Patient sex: F
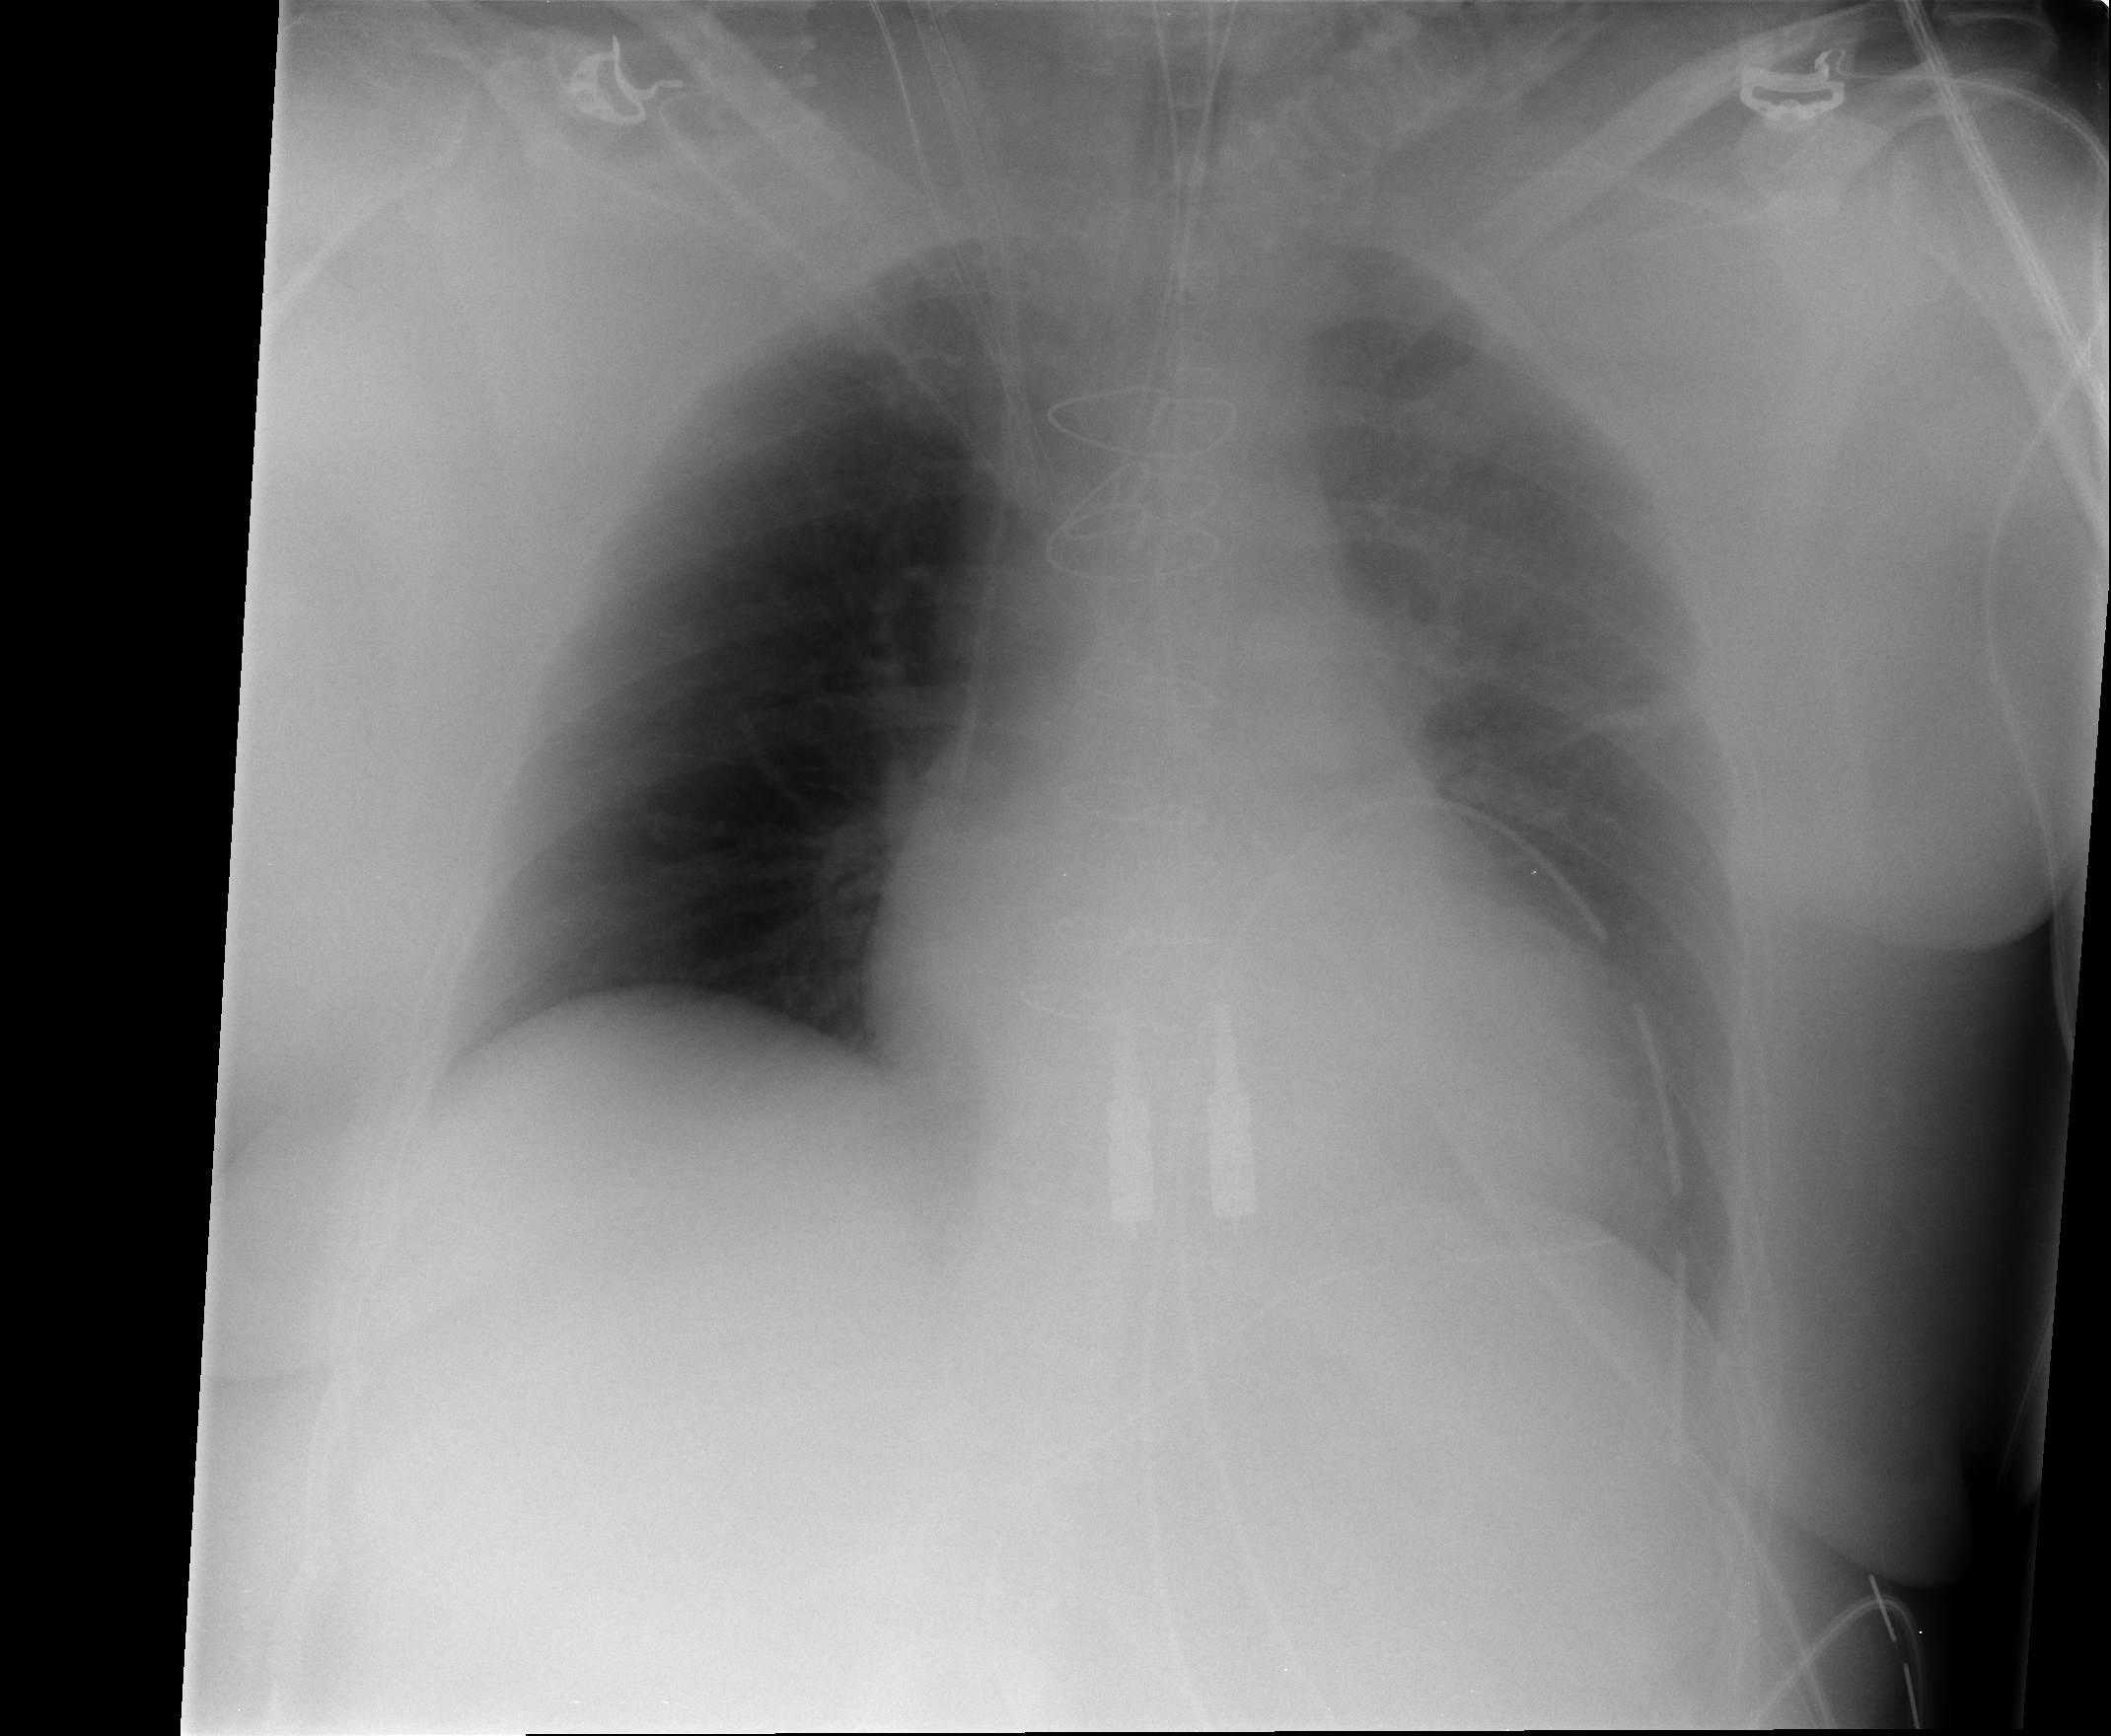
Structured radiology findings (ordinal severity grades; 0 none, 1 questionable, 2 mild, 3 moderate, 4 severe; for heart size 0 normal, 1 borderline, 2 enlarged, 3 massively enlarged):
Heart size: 0
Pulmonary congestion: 1
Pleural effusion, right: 0
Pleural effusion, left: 0
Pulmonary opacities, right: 0
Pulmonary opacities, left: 0
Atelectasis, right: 2
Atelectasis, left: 2